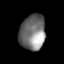
Tissue: prostate
Cell type: T cells
Senescence score: 0.3597
Nuclear area (px): 889
Mean DAPI intensity: 119.047